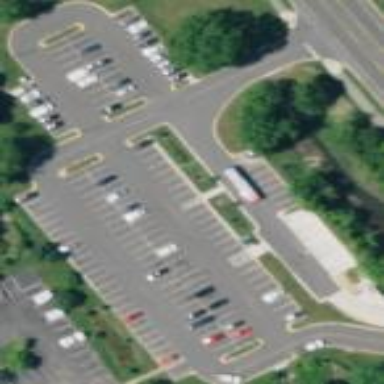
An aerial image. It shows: Parking area with asphalt surface designed for park and ride use.